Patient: sex M, age 33
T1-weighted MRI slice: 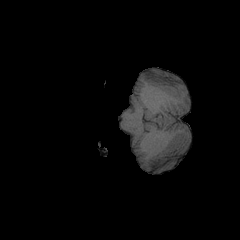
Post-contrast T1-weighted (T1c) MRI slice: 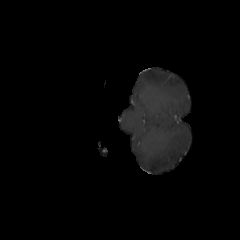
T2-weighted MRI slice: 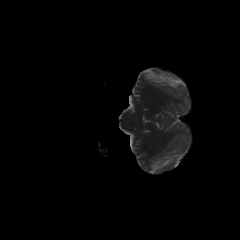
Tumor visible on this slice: no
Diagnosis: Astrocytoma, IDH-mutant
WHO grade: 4